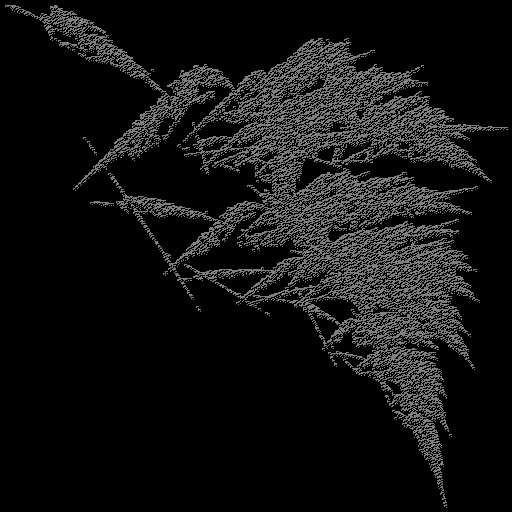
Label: turbanshell